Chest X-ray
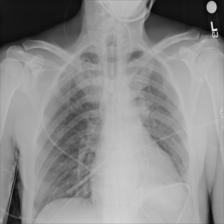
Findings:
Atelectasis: negative
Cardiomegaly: negative
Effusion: negative
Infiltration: negative
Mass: negative
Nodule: negative
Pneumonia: negative
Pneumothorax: negative
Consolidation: negative
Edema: negative
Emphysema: negative
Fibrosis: negative
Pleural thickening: negative
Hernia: negative